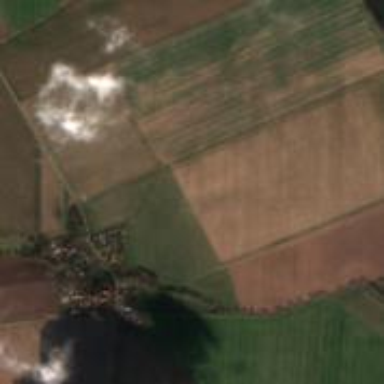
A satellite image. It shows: Picturesque farmland scene.